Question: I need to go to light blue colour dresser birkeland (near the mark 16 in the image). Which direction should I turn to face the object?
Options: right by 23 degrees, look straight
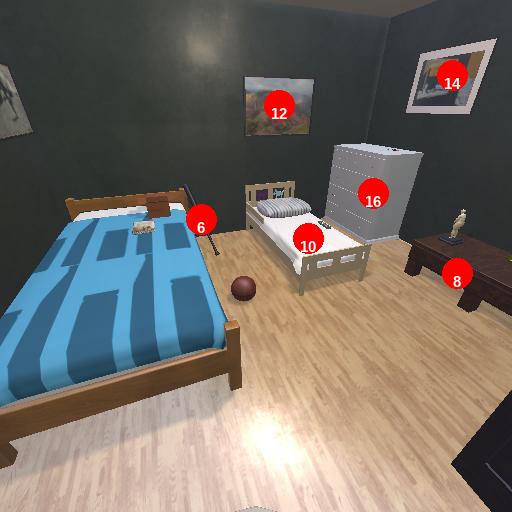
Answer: right by 23 degrees